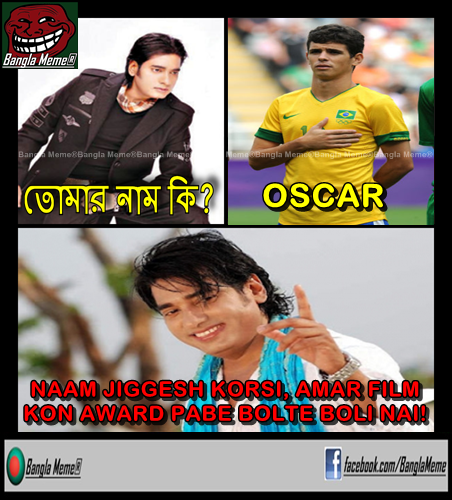
Caption: তোমার নাম কি ?   OSCAR       NAAM JIGGESH KORSI, AMAR FILM KON AWARD PABE BOLTE BOLI NAI !
Label: non-hate